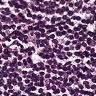
Metastatic tissue present: no